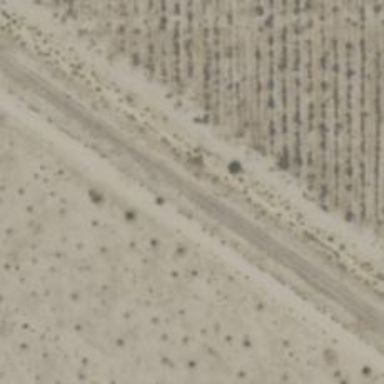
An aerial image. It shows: Abandoned railway.